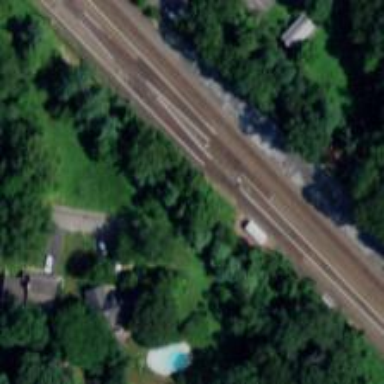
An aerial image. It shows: Electrified rail siding.